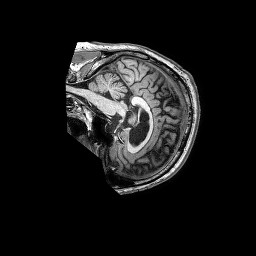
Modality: T1w
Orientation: sagittal
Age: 67
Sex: male
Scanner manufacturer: philips
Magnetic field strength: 3 T
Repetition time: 0.006886 s
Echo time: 0.003135 s